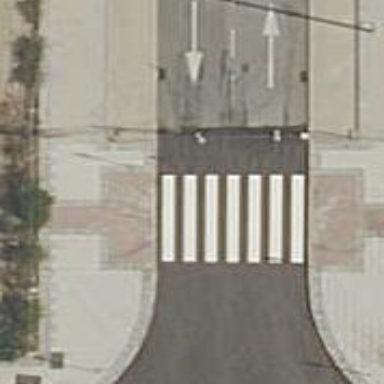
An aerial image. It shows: Uncontrolled zebra crossing on the road.